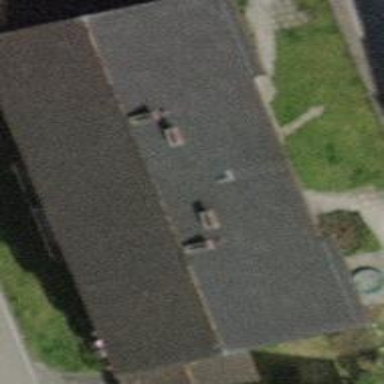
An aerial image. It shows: Pitched roof building.